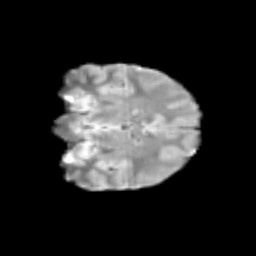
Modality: T2w
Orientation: coronal
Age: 12
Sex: female
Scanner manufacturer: siemens
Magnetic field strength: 3 T
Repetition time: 3.8 s
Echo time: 0.07 s